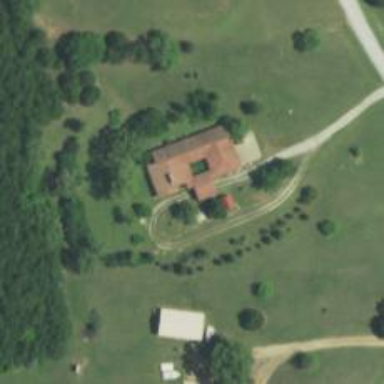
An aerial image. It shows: Driveway that serves as building passage under tunnel.